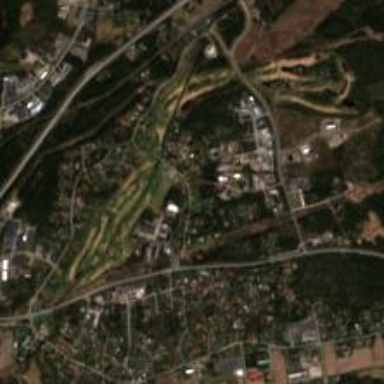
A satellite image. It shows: Golf course.